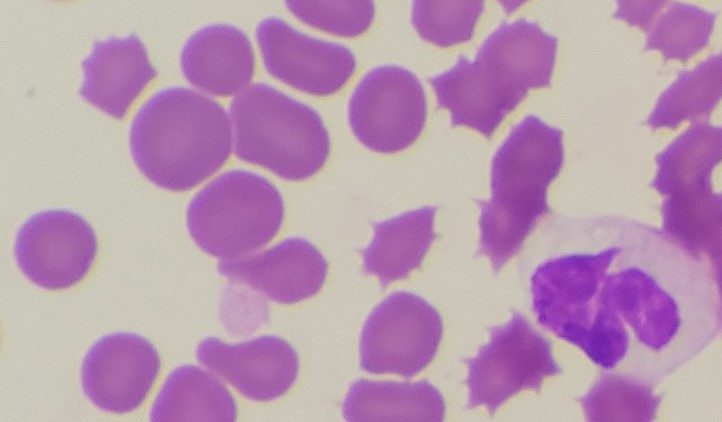
White blood cell type: Neutrophil